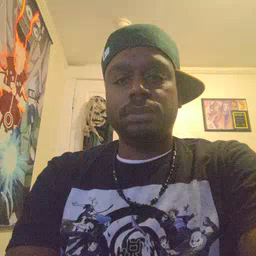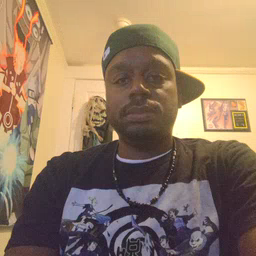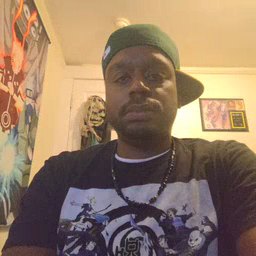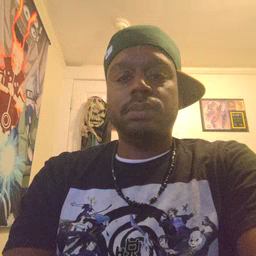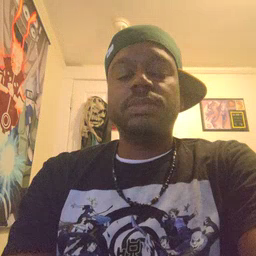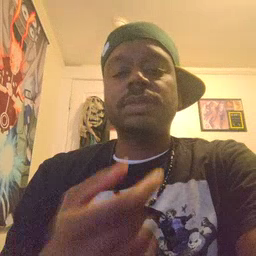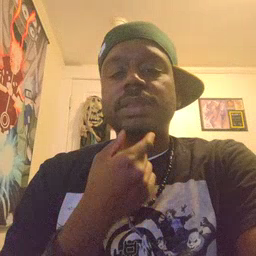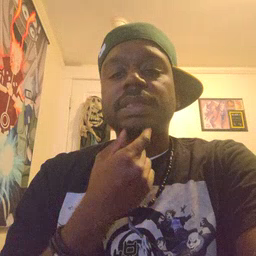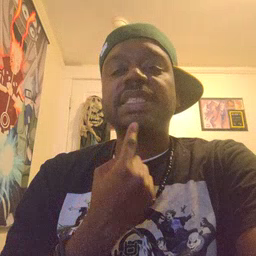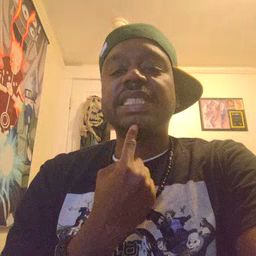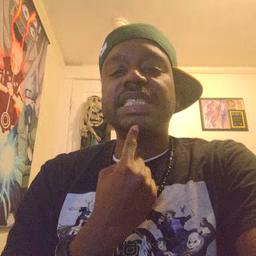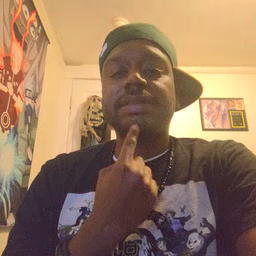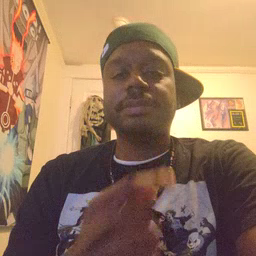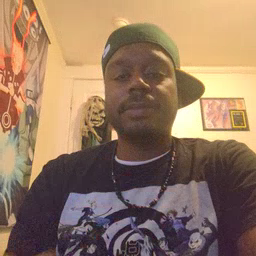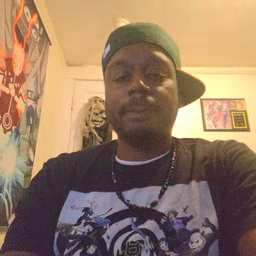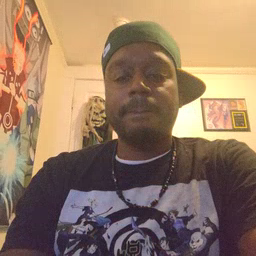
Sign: chin